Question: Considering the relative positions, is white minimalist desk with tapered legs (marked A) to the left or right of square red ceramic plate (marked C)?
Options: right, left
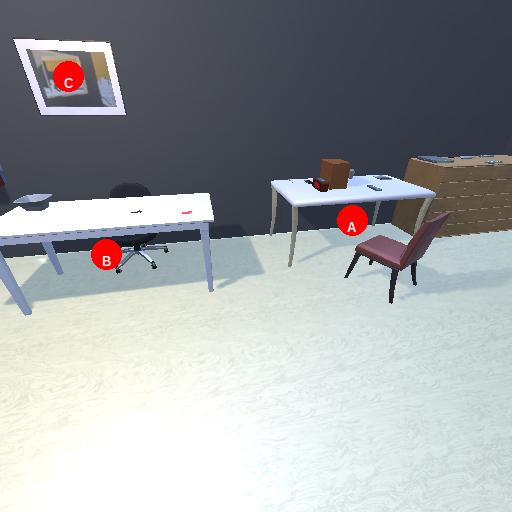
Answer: right